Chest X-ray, AP view. Patient: 34 years old, sex M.
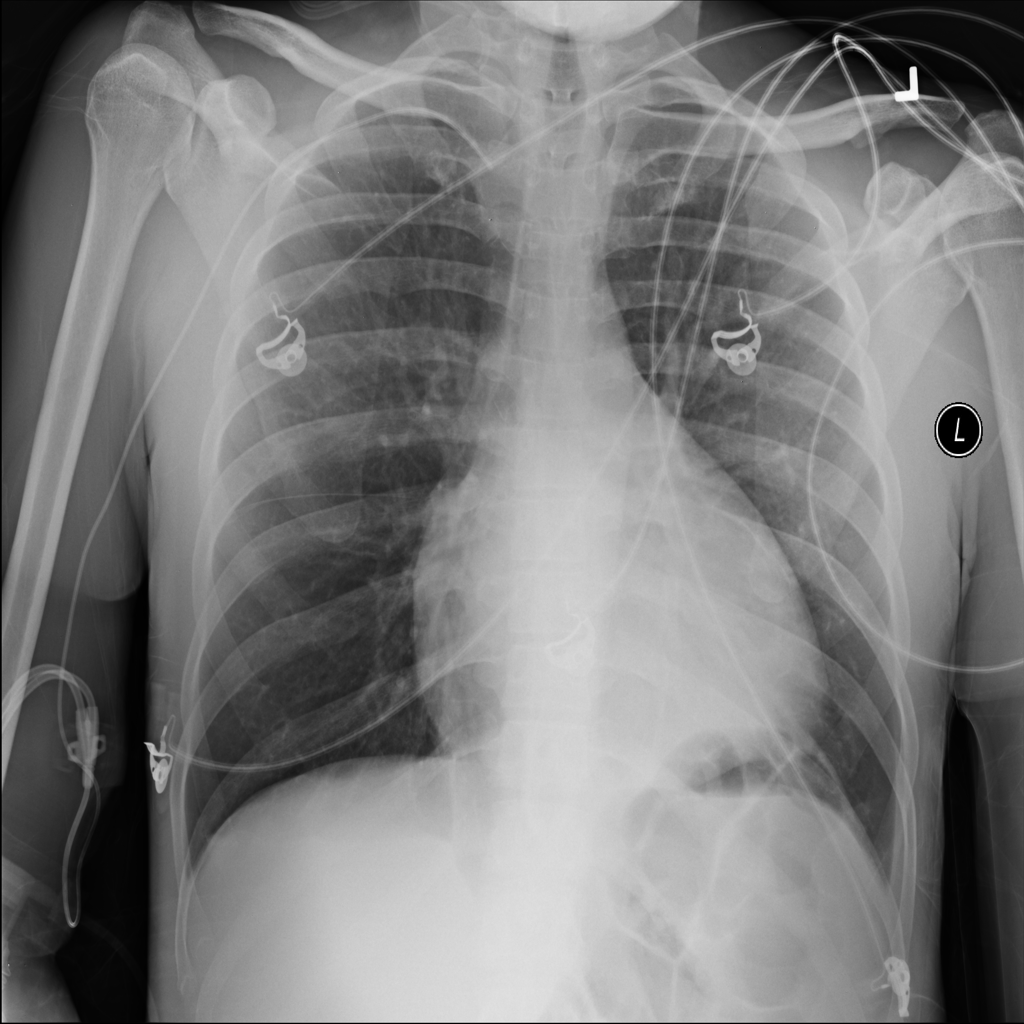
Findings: Effusion, Infiltration